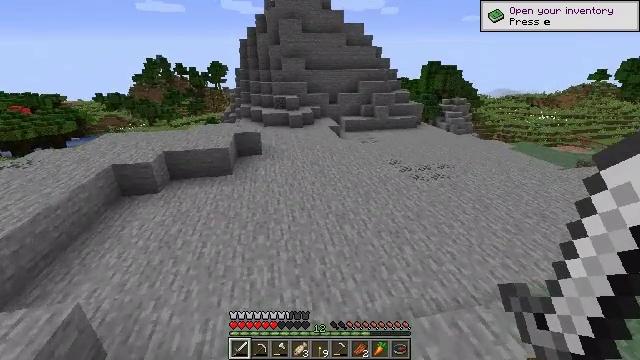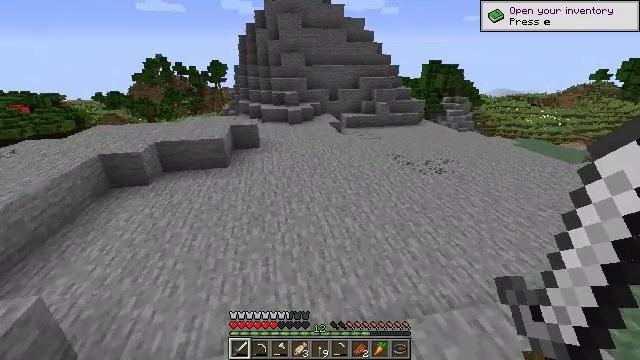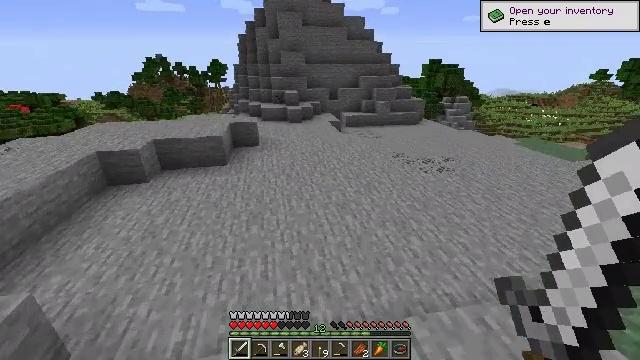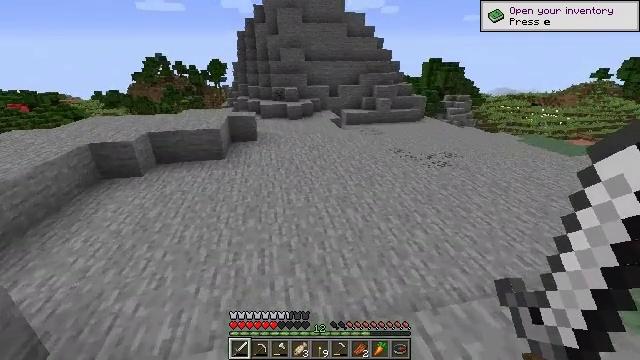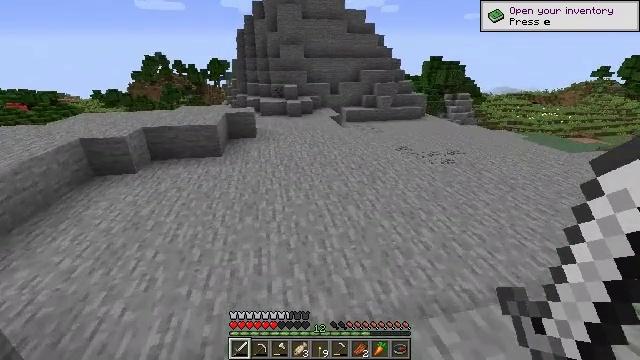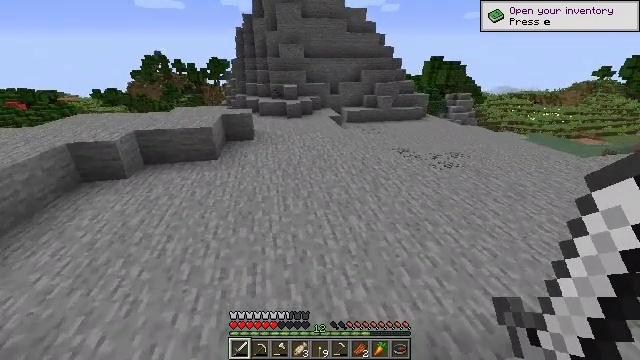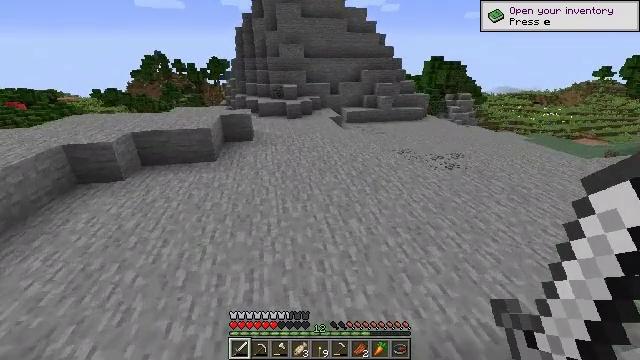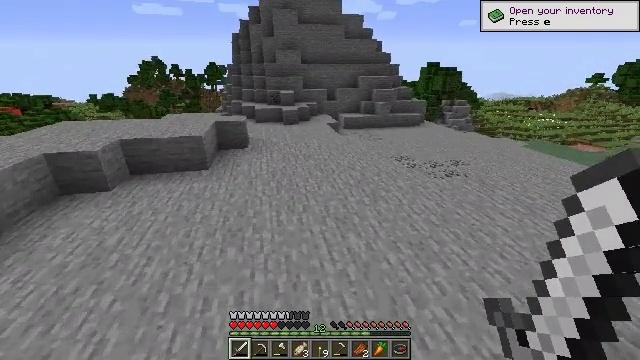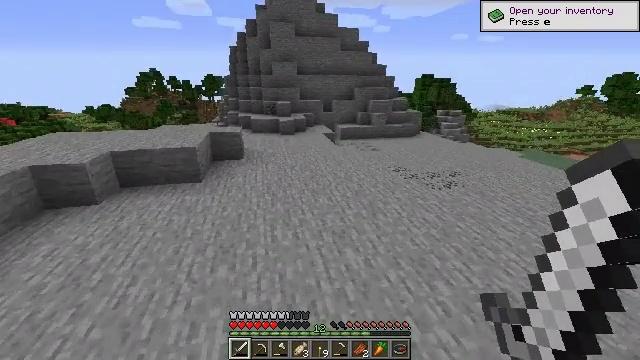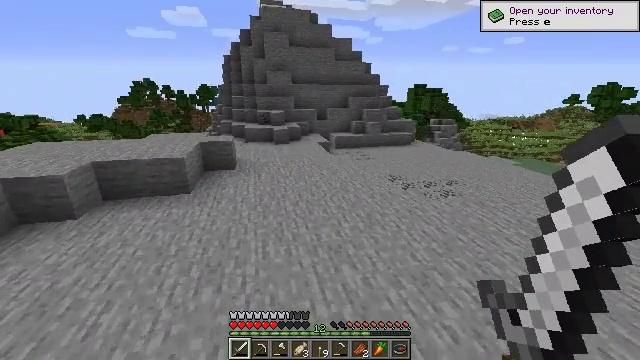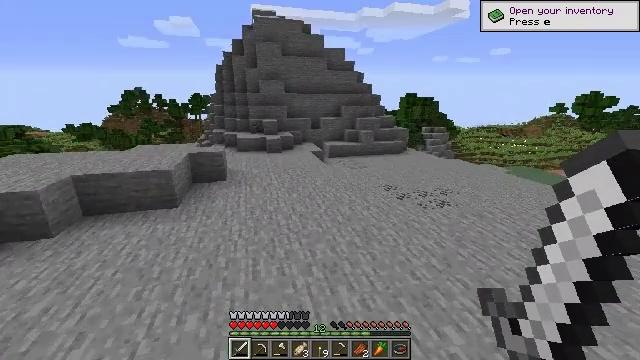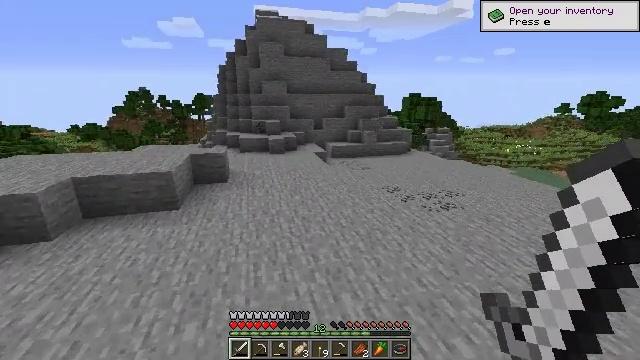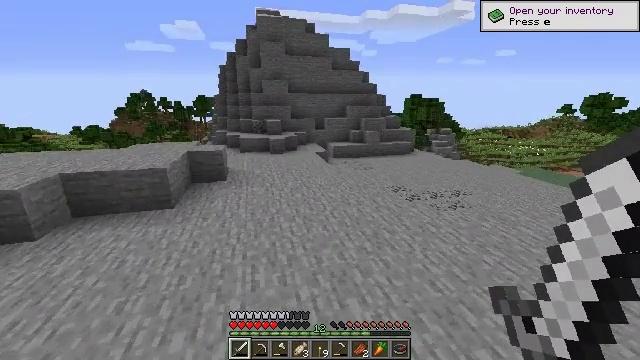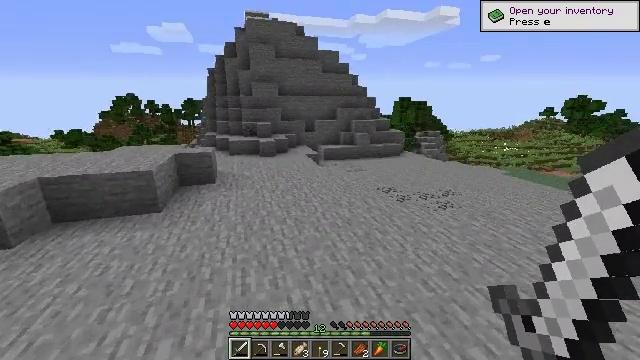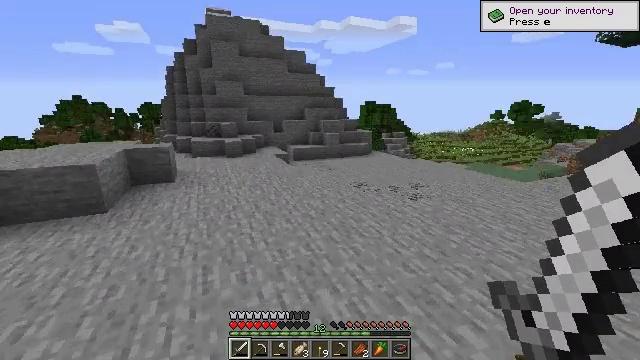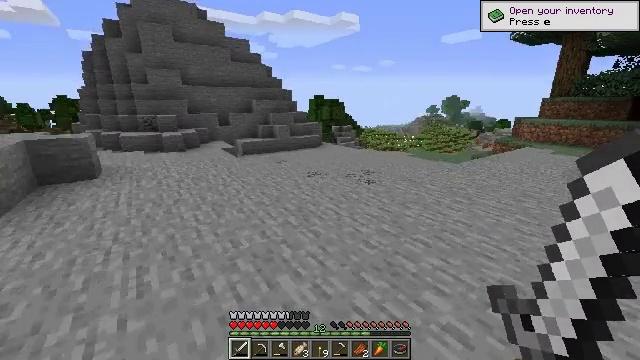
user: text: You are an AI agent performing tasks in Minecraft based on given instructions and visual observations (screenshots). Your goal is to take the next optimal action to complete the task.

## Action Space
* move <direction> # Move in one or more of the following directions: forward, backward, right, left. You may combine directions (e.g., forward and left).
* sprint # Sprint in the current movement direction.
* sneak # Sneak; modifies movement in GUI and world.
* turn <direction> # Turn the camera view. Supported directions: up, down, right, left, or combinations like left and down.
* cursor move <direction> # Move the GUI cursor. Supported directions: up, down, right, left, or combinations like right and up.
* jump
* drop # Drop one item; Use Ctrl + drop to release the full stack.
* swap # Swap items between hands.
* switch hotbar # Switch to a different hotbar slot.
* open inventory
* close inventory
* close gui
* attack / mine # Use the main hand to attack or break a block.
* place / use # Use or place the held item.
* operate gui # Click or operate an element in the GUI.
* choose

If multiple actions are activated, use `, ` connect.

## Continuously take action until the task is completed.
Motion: motion action
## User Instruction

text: Mine the sugar cane near rivers.
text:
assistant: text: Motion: move forward
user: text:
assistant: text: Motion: move forward
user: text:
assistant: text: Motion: move forward
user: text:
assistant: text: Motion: move forward
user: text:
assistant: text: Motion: move forward
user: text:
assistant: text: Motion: move forward
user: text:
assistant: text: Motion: move forward, turn up
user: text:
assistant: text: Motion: move forward, turn up
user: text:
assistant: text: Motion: move forward, turn right and up
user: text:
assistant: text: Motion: move forward, turn right and up
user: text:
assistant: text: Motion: move forward
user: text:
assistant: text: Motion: move forward
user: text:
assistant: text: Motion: move forward, turn right
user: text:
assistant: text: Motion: move forward, turn right
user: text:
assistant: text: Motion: move forward, turn right
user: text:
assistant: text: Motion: move forward, turn right
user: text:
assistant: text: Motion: move forward, turn right
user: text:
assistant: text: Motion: move forward
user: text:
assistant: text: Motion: move forward
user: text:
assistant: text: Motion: move forward
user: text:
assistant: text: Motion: move forward
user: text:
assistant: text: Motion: move forward
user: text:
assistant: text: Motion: move forward
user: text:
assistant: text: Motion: move forward
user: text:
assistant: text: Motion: move forward
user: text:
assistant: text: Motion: move forward
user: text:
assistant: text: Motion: move forward
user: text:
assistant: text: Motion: move forward
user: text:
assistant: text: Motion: move forward
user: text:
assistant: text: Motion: move forward